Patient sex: F
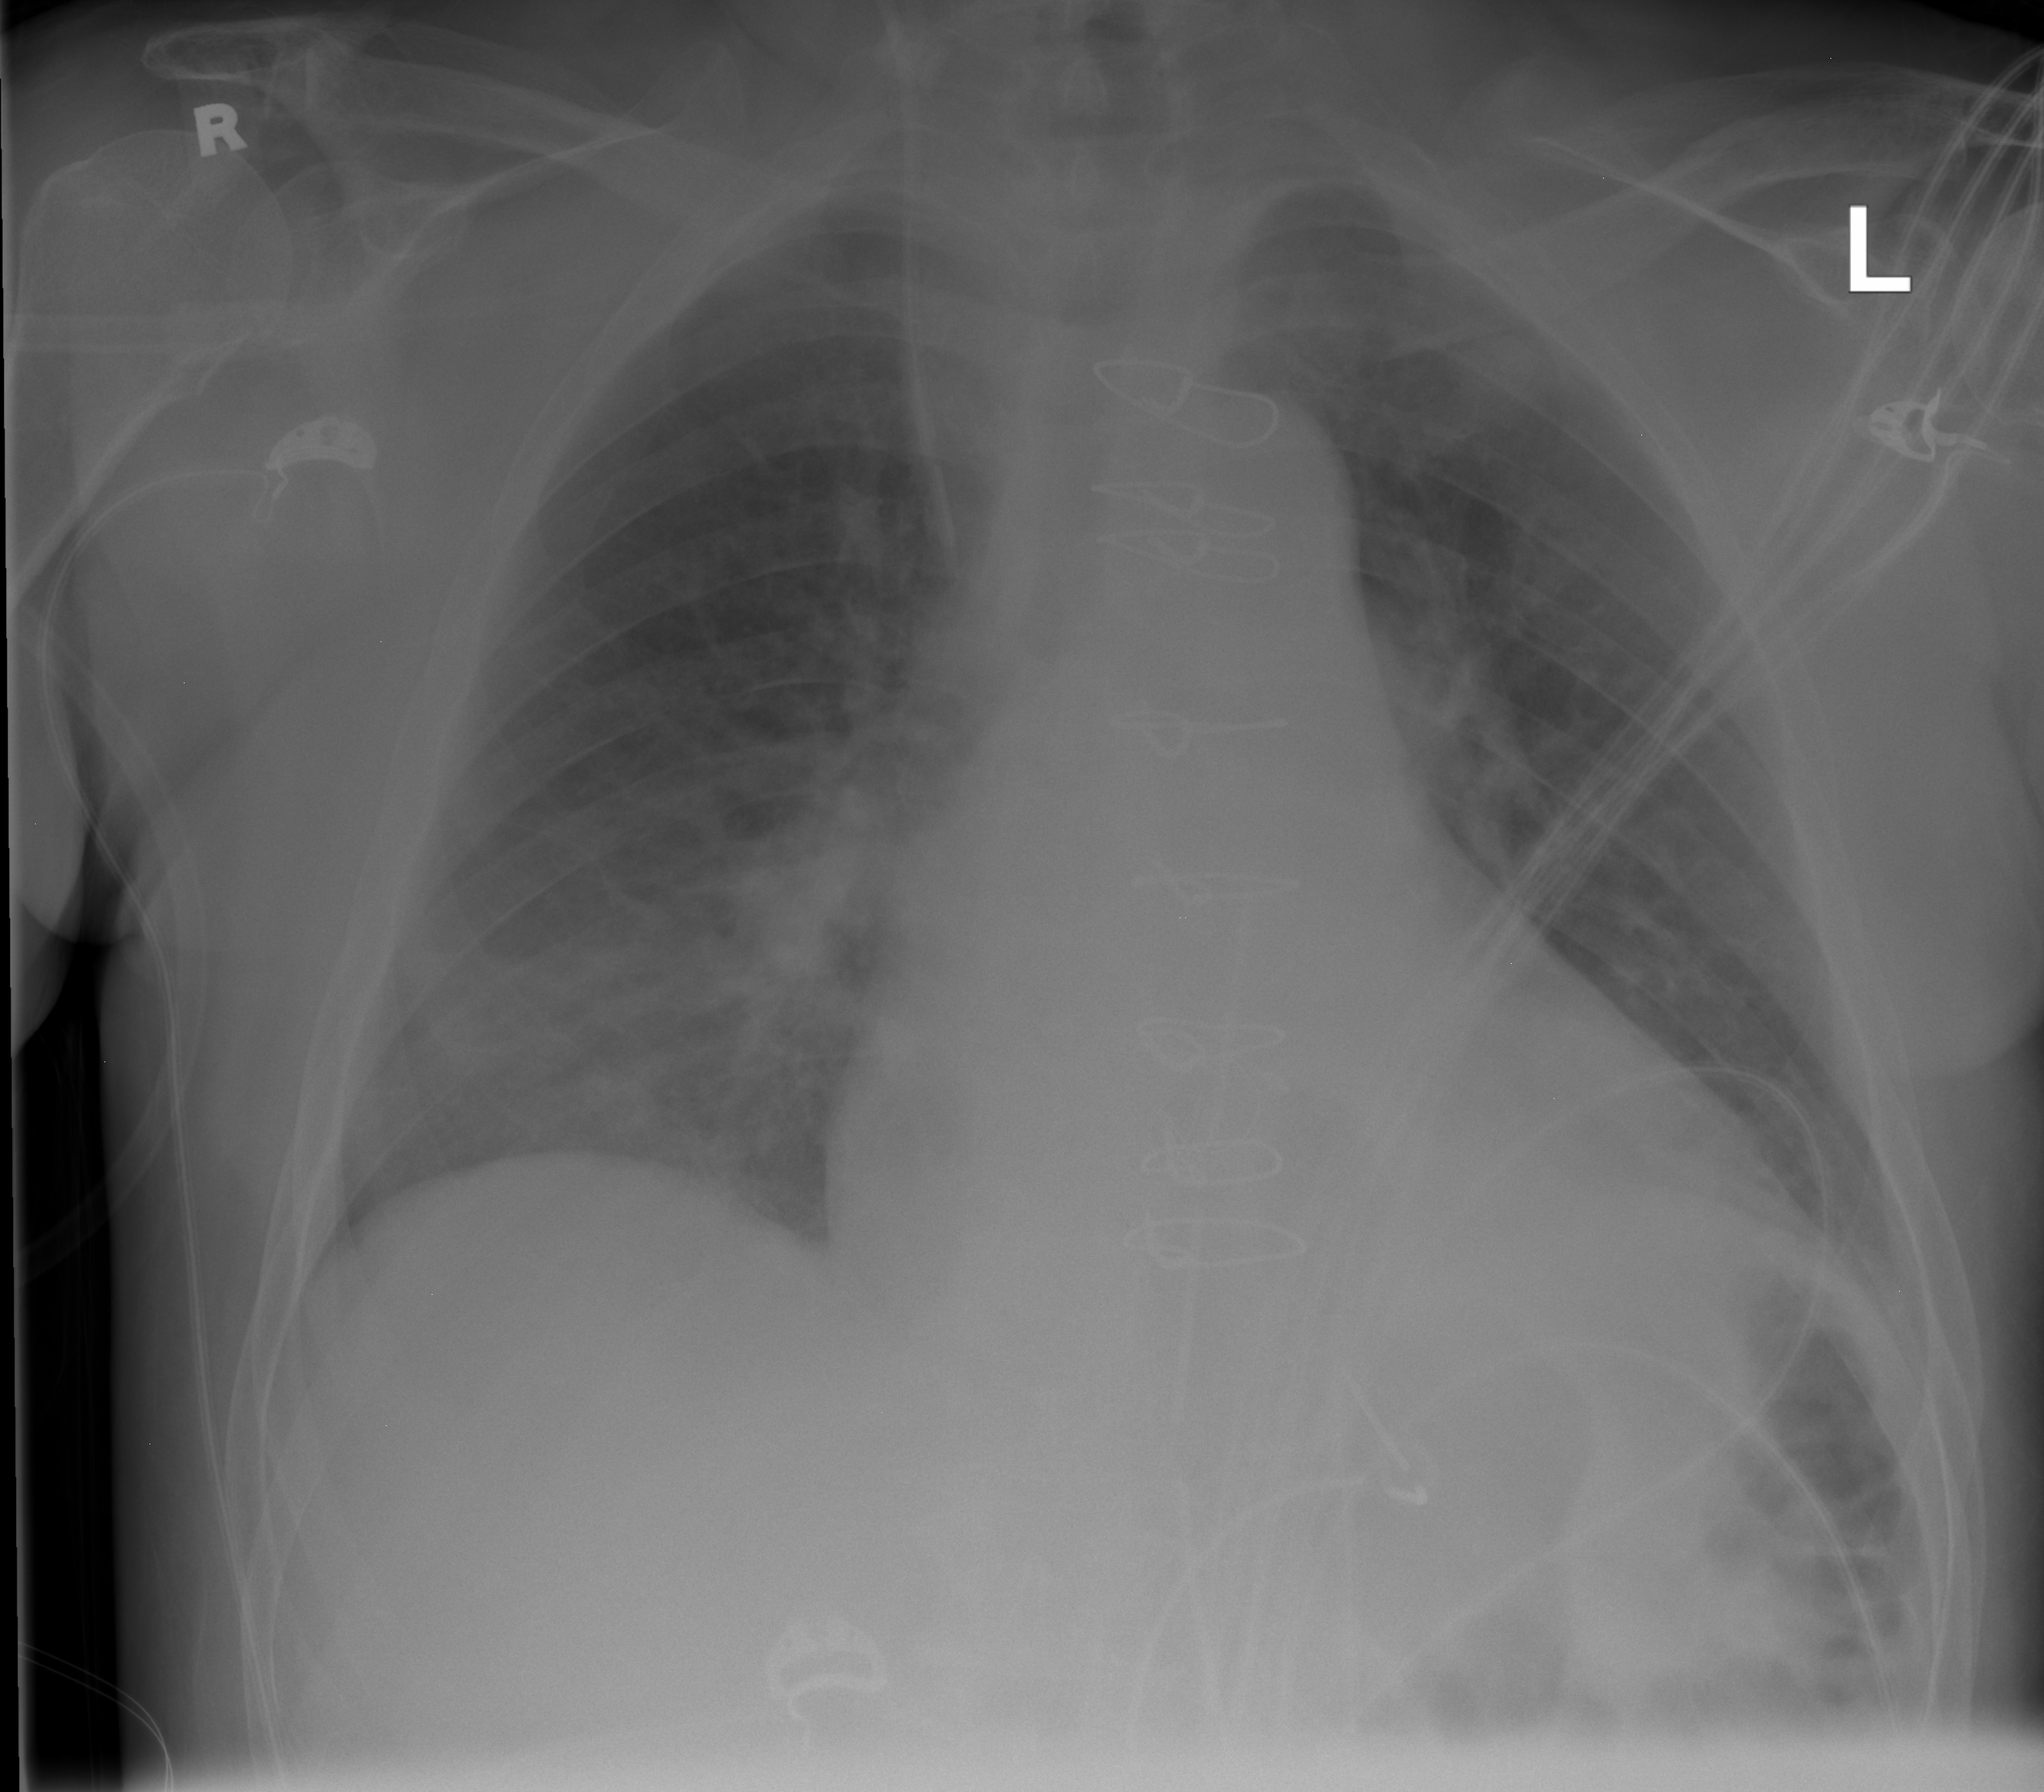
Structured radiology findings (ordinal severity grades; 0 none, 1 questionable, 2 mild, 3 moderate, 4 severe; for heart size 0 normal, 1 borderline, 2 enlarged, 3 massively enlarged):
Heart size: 0
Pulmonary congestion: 0
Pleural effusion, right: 0
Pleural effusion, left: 0
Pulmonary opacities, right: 1
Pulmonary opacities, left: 0
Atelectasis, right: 2
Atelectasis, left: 0